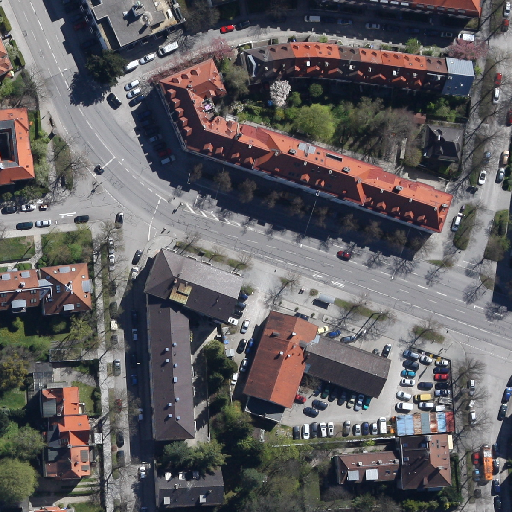
Referring expression: heavy-duty vehicle